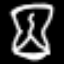
Label: hourglass